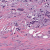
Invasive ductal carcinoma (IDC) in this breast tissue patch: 1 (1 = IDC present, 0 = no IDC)